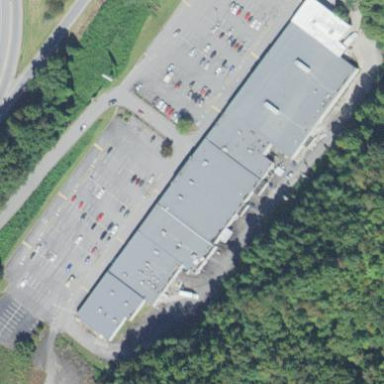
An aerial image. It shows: Retail building.